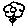
Label: flower